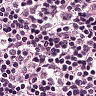
Metastatic tissue present: no